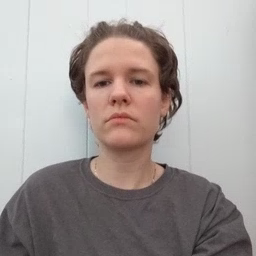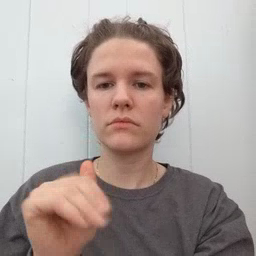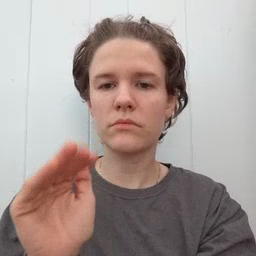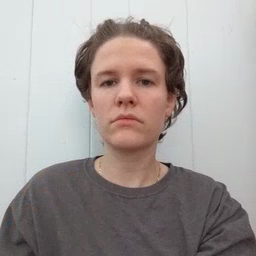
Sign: bye